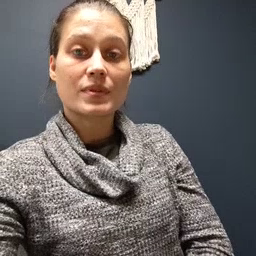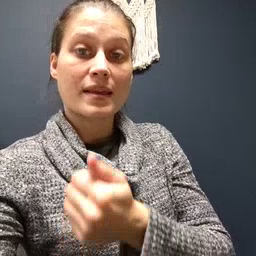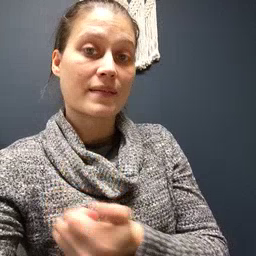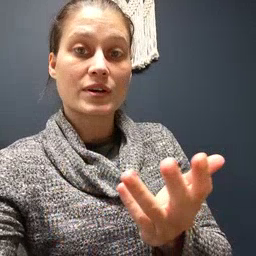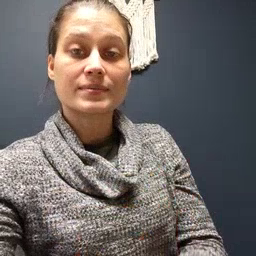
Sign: every